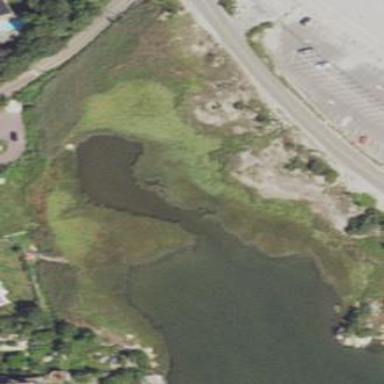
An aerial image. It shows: Saltmarsh wetland.